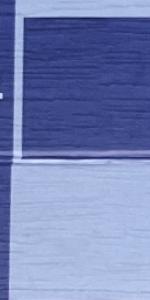
Label: Empty